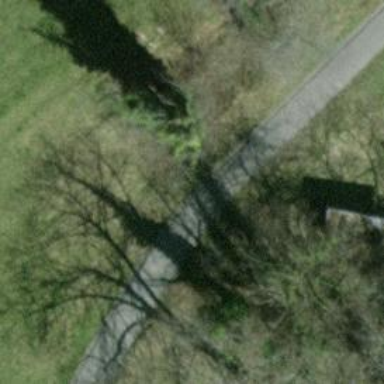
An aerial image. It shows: Asphalt track with grade 1 tracktype.